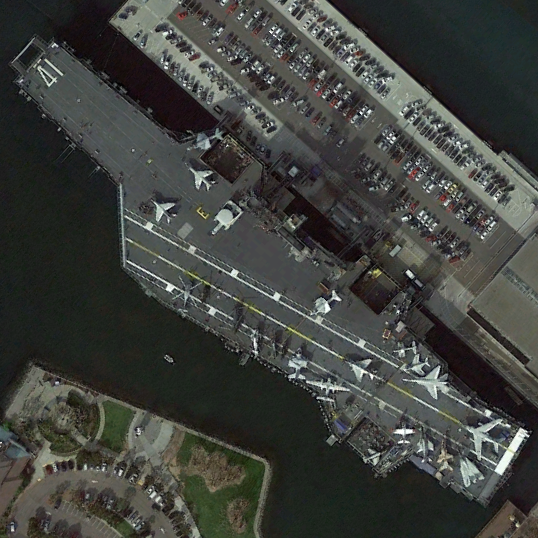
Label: Midway-class_aircraft_carrier